Question: I have a RecyclerView that displays cards of same size and similar content. Does anyone knows how I would go about changing the cards color depending on the object it holds? So object "A" would have a blue card and object "B" would have a red card. I've seen visual design in the web accomplishing this but I was wondering if anyone would have sample code or suggestion on how to accomplish this.
Below is the "material design" cards I have on my development app:

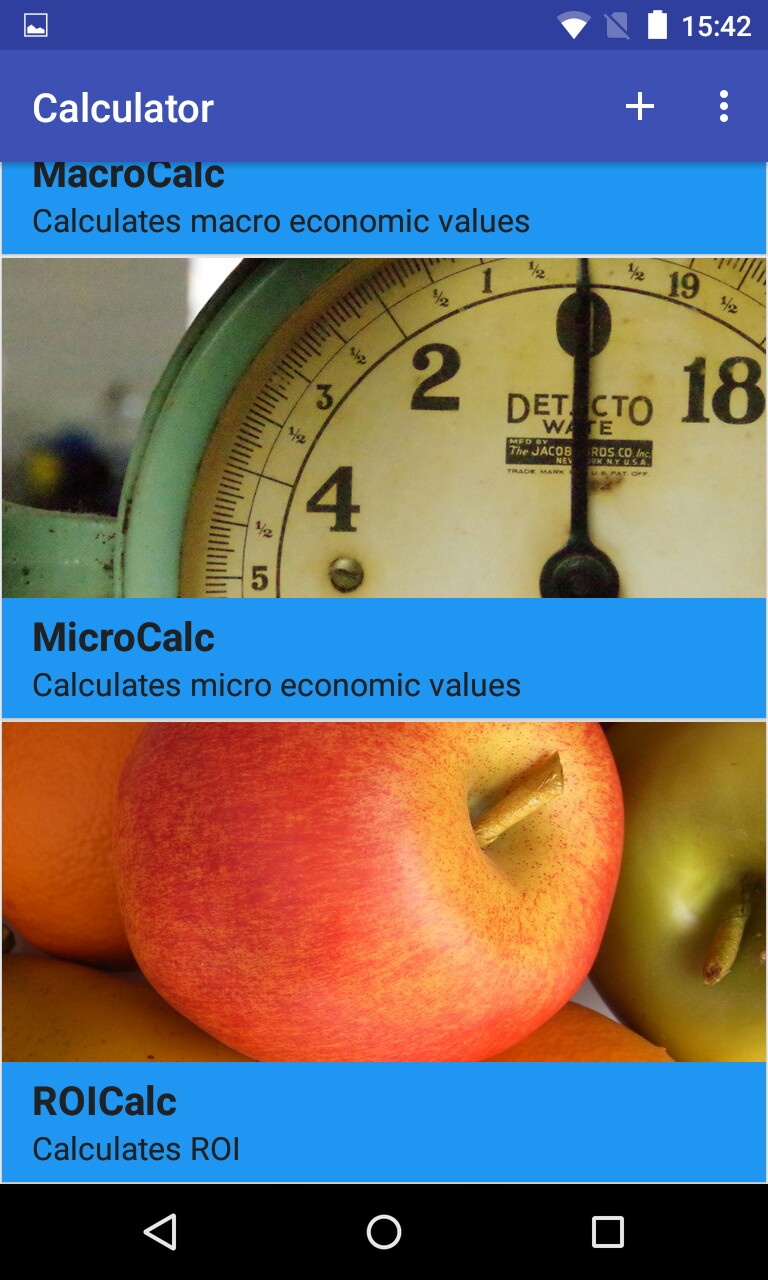
Answer: Ok. So I found a great way to change the color dynamically for things like the new cards feature on Material Design. A how-to can be found <URL>. This code allows you to generate the palette synchronously when you have access to the underlying image loading thread. To have access to these nifty new features, make sure to compile the library on your grade.build file like so:
'''
compile 'com.android.support:palette-v7:21.0.+'
'''